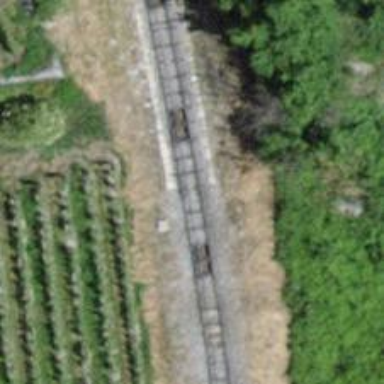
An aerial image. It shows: Funicular railway.